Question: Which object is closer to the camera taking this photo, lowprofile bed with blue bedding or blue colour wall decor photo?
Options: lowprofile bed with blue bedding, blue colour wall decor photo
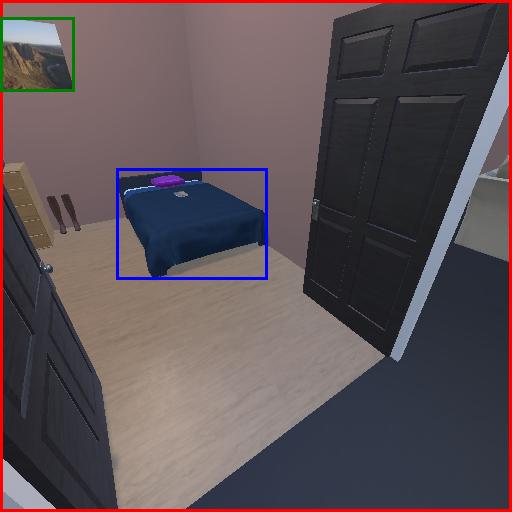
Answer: lowprofile bed with blue bedding